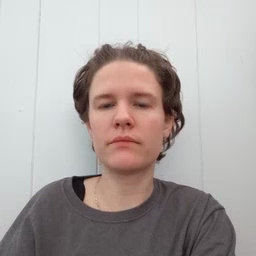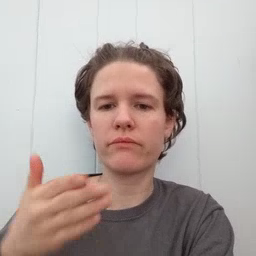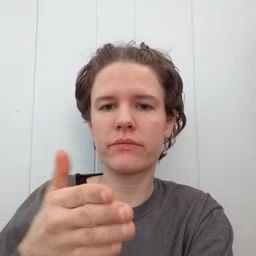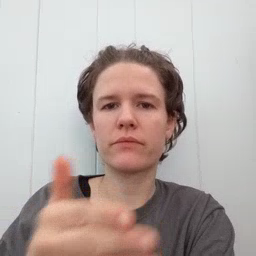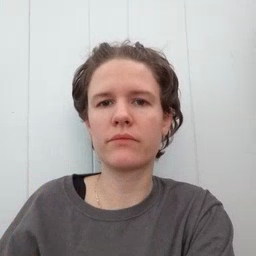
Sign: fish